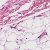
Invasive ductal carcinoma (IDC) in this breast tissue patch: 0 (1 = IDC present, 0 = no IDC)